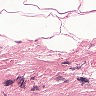
Metastatic tissue present: no